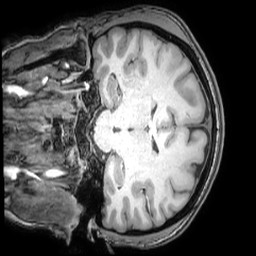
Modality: T1w
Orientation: coronal
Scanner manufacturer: philips
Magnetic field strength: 3 T
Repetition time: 0.008 s
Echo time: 0.0035 s